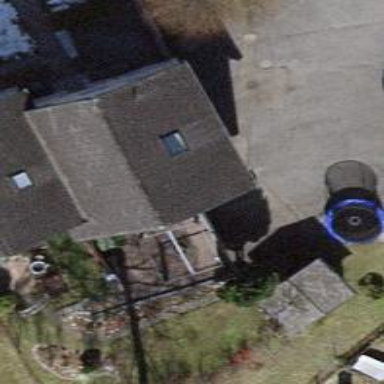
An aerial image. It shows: Garage building.